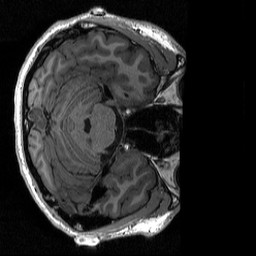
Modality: T1w
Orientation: axial
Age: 22
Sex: male
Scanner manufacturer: siemens
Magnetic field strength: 3 T
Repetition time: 2.3 s
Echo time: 0.00298 s